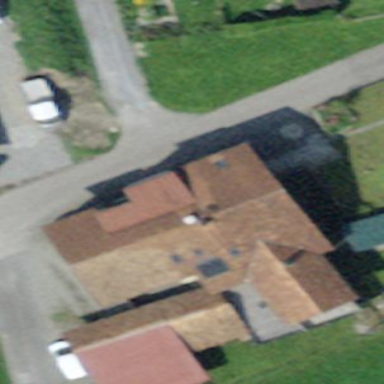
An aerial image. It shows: Residential building.